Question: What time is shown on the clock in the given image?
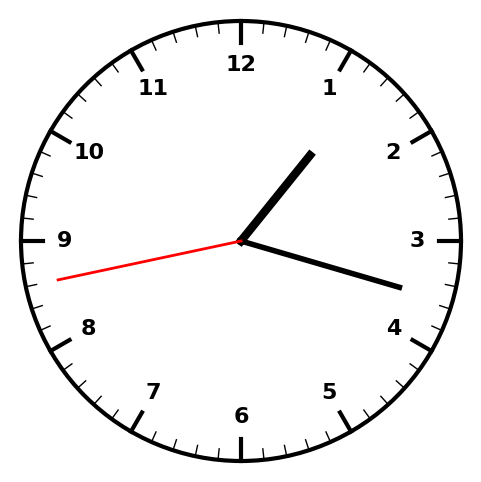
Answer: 01:17:43